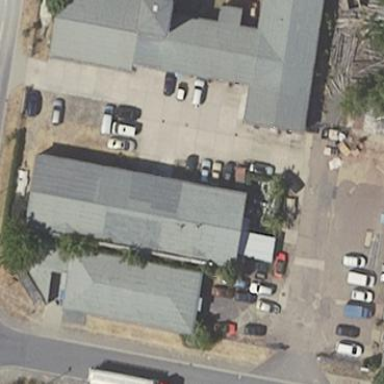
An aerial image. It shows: Industrial building.